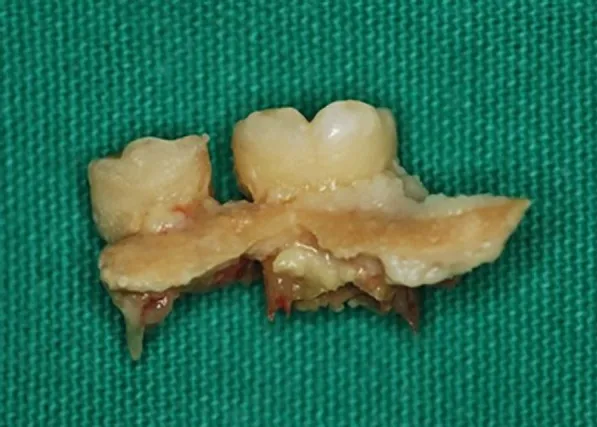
Bone lesion and loose teeth surgically removed.
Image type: medical_photograph (other_medical_photograph)